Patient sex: M
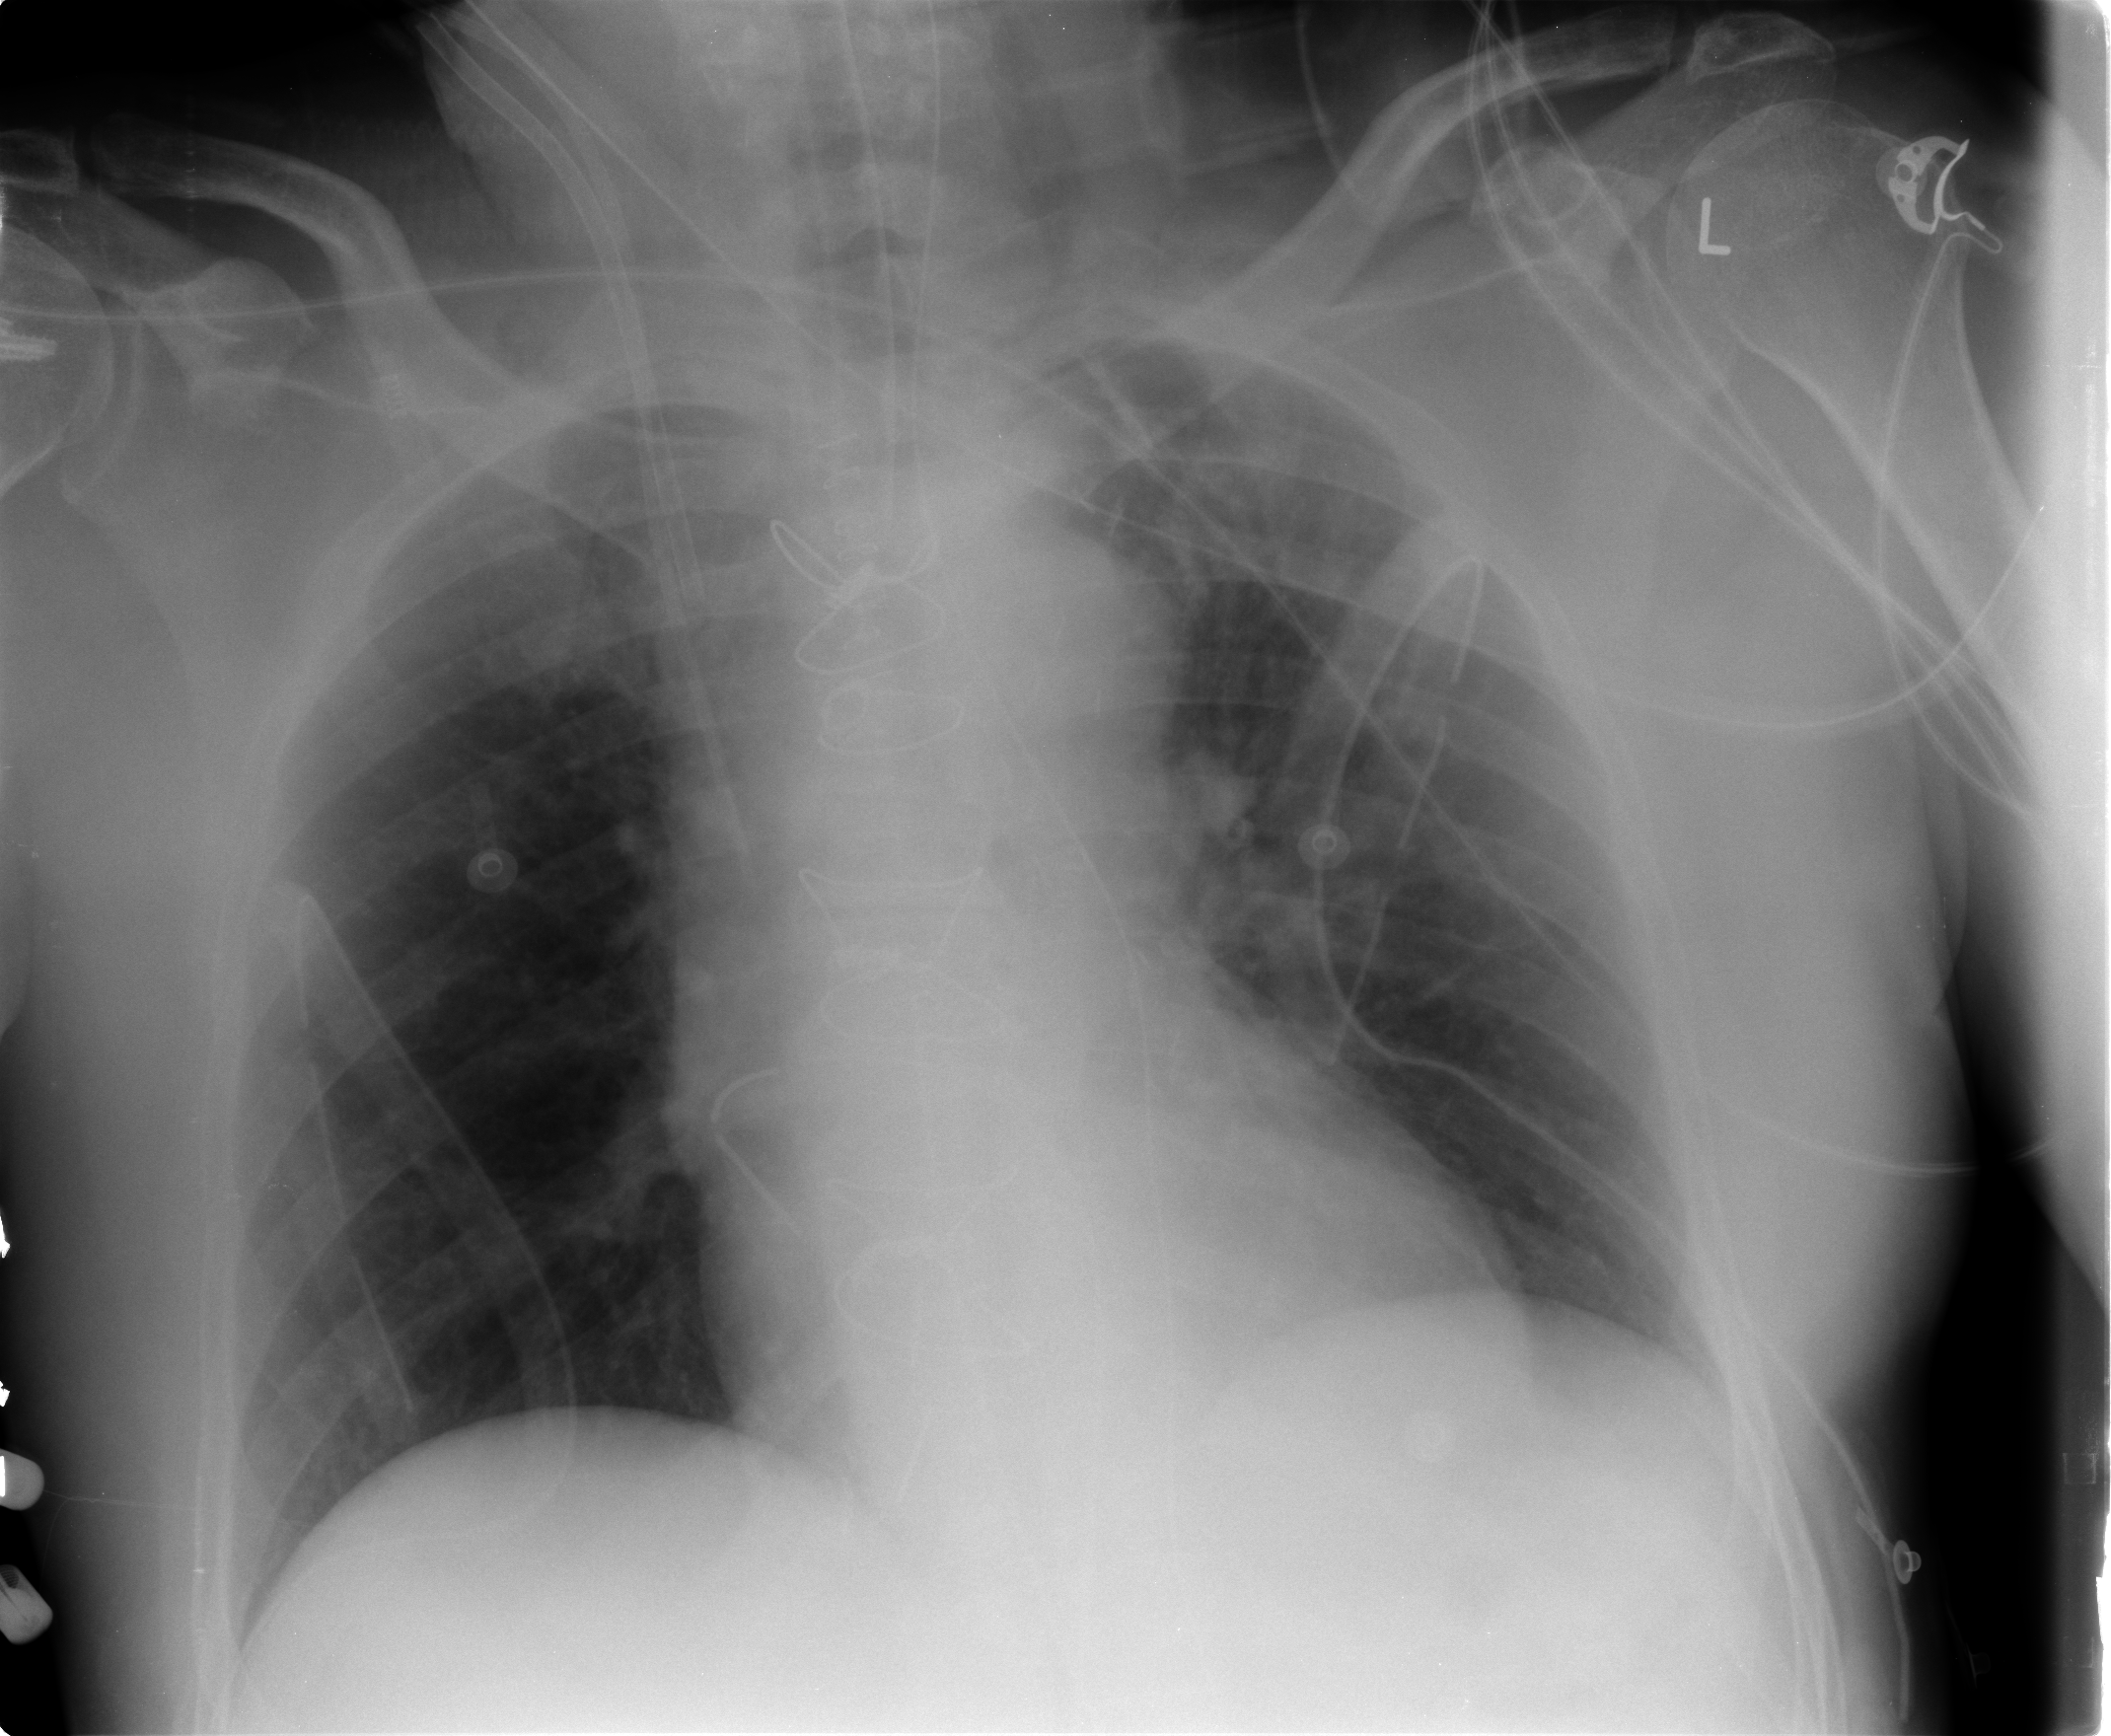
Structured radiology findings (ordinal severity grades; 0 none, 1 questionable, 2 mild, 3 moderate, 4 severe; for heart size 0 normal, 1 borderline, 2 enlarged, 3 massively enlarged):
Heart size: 0
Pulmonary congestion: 1
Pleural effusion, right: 0
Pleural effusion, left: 0
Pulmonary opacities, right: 0
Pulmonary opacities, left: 0
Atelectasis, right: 0
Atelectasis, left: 0